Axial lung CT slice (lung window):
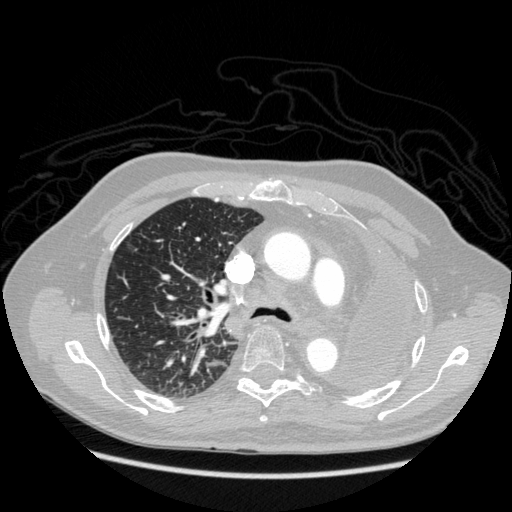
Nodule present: no